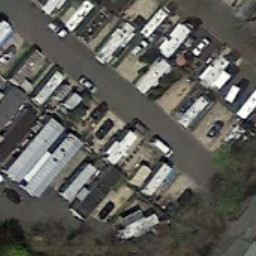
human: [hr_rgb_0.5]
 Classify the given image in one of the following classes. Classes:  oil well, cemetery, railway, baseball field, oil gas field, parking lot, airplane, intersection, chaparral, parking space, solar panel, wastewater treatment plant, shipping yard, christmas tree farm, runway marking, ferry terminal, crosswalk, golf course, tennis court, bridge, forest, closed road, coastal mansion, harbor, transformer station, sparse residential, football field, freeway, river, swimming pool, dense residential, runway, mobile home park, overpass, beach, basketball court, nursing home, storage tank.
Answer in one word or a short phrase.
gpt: mobile home park